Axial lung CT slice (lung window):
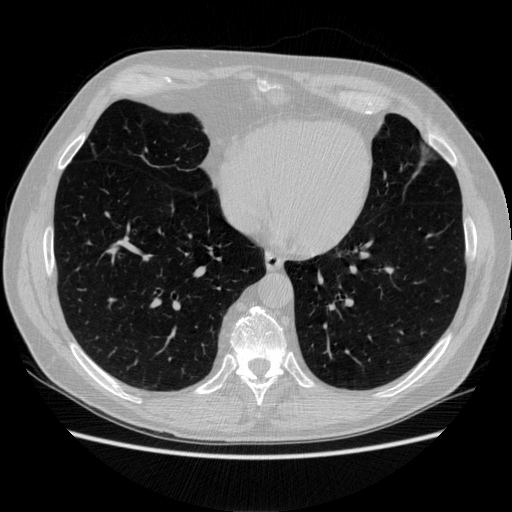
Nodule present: no